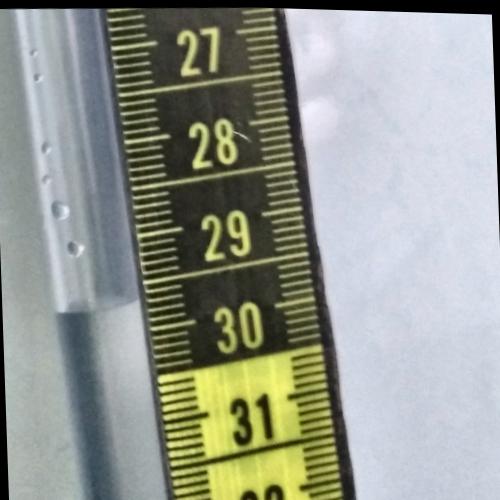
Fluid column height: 29.7 cm